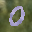
Label: 0